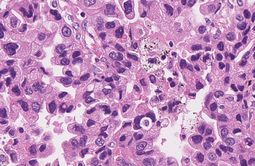
Tumor epithelial tissue: yes
Tumor-associated stroma tissue: no
Normal tissue: no